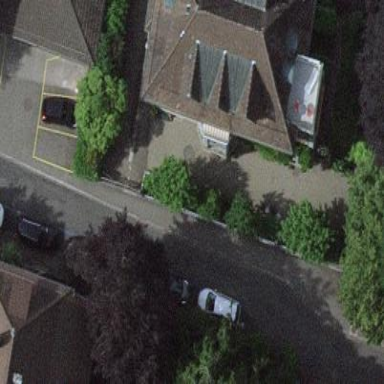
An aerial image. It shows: Building with hipped roof.